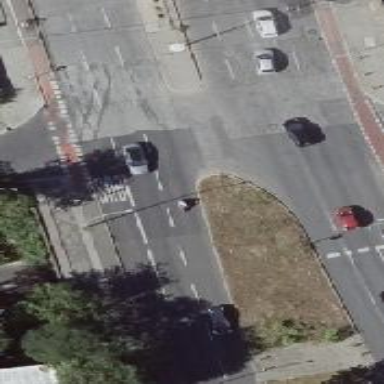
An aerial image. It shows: Secondary road with asphalt surface and no sidewalks.